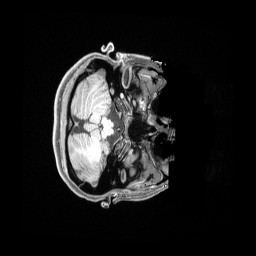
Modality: T1w
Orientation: axial
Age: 24
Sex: female
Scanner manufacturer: siemens
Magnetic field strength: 3 T
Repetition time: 2.4 s
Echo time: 0.00228 s